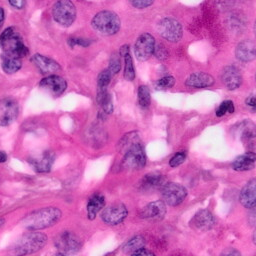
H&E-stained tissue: Pancreatic